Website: apple
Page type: delivery-shipping
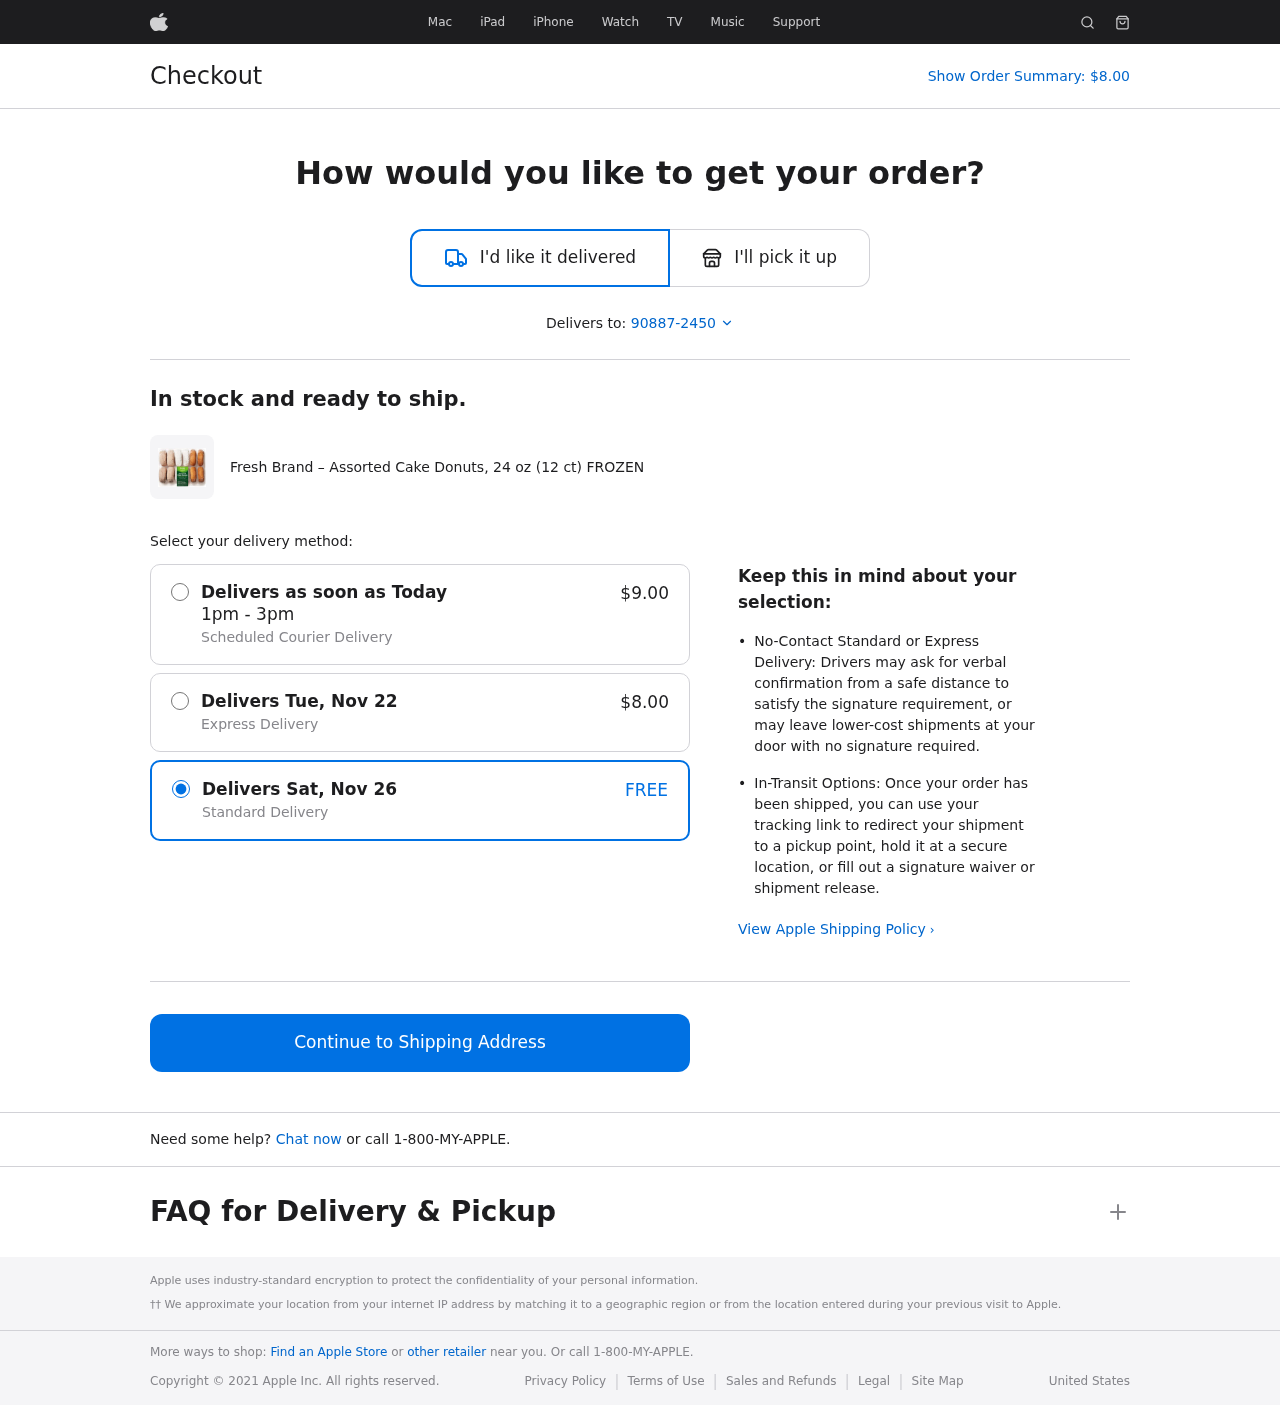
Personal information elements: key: PII_POSTCODE_FULL
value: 90887-2450
Product elements: key: PRODUCT1_NAME
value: Fresh Brand – Assorted Cake Donuts, 24 oz (12 ct) FROZEN
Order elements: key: ORDER_TOTAL
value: $8.00
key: ORDER_SHIPPING_DATE
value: Today
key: ORDER_SAMEDAY_SHIPPING_COST
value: $9.00
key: ORDER_EXPRESS_DATE
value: Tue, Nov 22
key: ORDER_EXPRESS_SHIPPING_COST
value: $8.00
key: ORDER_DELIVERY_DATE
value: Sat, Nov 26
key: ORDER_SHIPPING_COST
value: FREE